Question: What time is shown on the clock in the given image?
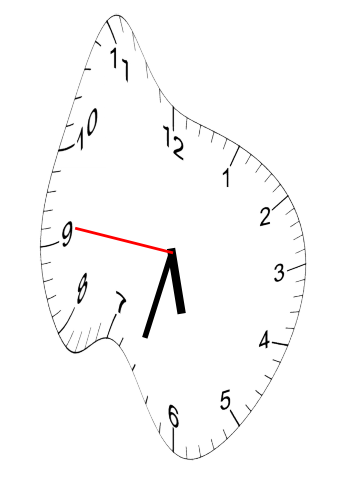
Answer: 05:32:46